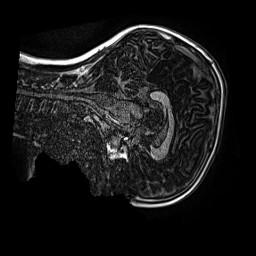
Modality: MP2RAGE
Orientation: sagittal
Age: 10
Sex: male
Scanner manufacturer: siemens
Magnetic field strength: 3 T
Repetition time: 4 s
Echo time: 0.00299 s